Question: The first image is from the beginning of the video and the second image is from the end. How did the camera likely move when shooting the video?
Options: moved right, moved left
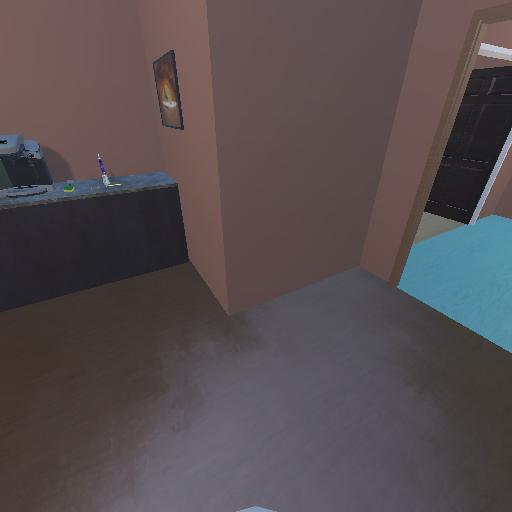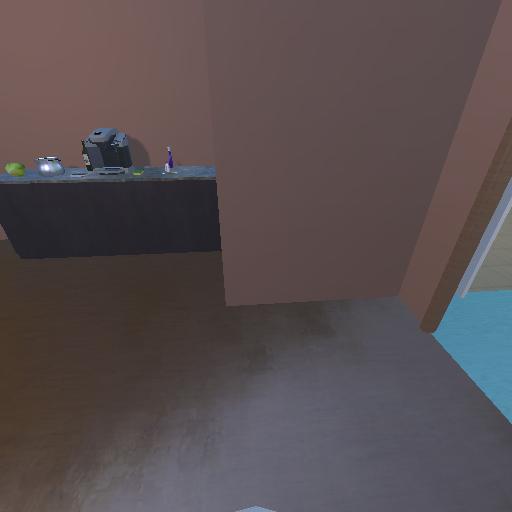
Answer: moved right